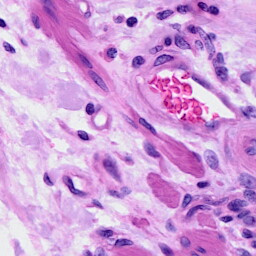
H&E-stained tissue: Ovarian